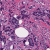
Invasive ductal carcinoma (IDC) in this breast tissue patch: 1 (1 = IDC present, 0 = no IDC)